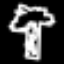
Label: palm tree